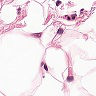
Metastatic tissue present: no